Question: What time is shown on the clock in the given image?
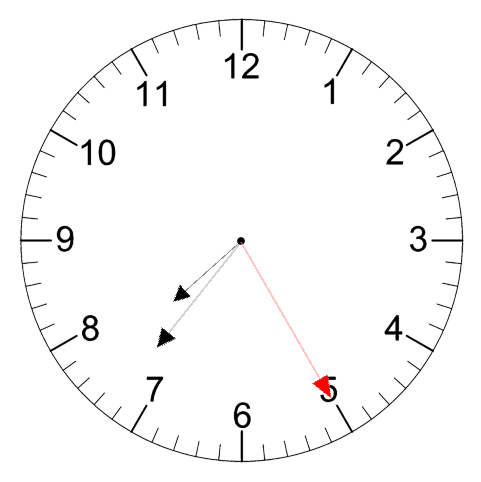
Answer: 07:36:25